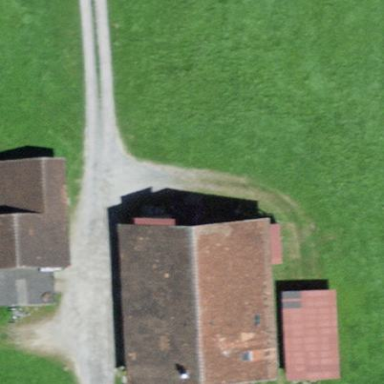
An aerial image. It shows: Farm building.